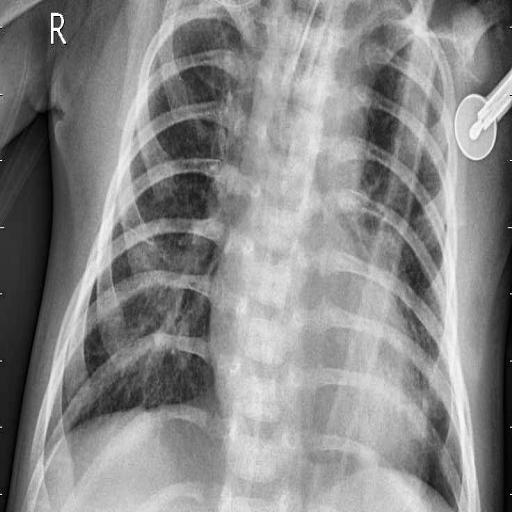
Finding: PNEUMONIA